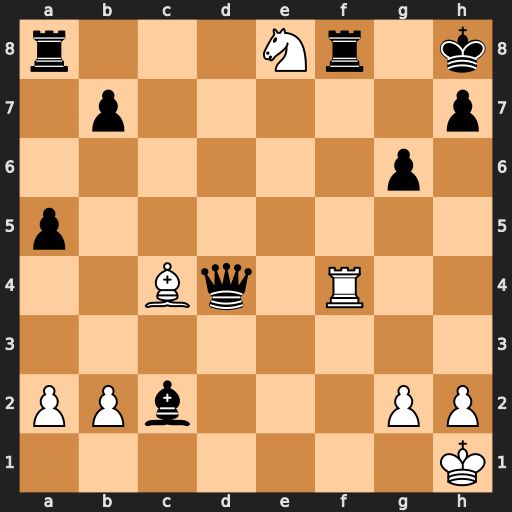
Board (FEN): r3Nr1k/1p5p/6p1/p7/2Bq1R2/8/PPb3PP/7K
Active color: w
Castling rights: -
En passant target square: -
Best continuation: Rxf8#